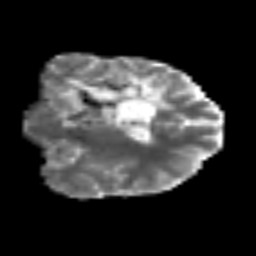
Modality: MD
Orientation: coronal
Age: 31
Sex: female
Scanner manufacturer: siemens
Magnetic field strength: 3 T
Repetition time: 6.1 s
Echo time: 0.101 s